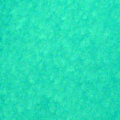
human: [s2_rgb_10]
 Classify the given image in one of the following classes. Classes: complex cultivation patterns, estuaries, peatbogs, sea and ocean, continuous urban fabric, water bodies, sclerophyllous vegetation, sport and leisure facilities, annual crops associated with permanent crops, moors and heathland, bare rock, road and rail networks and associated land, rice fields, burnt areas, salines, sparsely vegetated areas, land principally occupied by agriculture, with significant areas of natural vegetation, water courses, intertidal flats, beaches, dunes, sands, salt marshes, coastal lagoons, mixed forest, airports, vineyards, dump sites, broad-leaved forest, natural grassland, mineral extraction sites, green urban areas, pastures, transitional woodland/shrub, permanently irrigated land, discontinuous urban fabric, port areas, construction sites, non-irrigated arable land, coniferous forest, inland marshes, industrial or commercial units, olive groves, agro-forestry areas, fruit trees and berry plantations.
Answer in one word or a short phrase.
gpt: sea and ocean